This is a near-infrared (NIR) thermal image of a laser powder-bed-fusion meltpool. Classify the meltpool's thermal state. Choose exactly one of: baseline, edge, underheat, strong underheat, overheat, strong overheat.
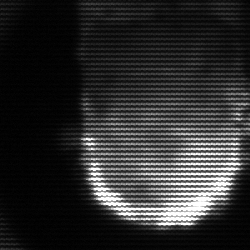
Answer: baseline